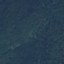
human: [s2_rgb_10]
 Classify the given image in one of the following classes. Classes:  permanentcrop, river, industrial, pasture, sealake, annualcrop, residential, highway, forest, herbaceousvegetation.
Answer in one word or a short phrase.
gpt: Forest